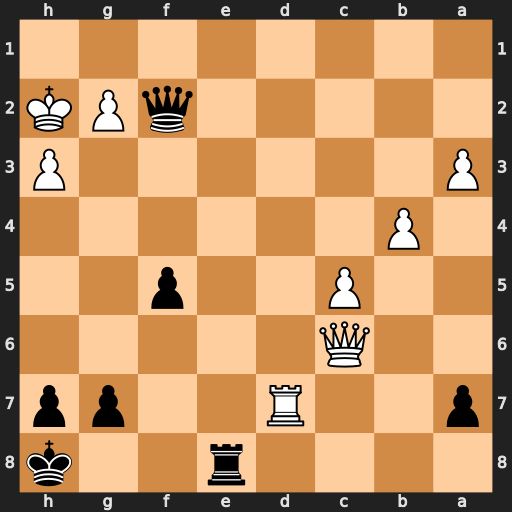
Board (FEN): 4r2k/p2R2pp/2Q5/2P2p2/1P6/P6P/5qPK/8
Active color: b
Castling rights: -
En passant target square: -
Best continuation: Qf4+ g3 Re2+ Qg2 Rxg2+